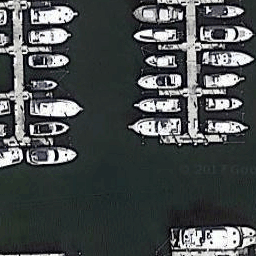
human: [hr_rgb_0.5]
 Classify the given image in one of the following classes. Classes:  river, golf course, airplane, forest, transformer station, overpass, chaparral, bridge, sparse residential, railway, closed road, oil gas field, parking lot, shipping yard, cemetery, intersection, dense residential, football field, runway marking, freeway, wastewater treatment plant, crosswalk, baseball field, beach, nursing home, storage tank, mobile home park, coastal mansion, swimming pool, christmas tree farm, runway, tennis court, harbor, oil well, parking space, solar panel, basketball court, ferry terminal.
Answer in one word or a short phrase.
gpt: harbor